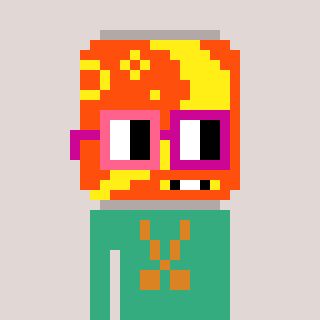
a pixel art character with square pink and red glasses, a pop-shaped head and a teal-colored body on a warm background